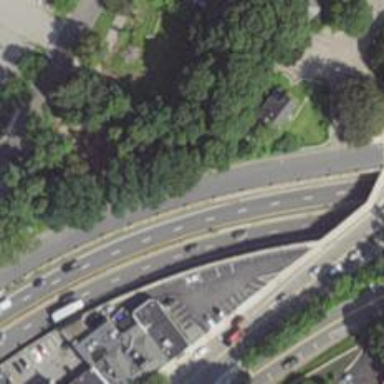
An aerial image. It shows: Trunk link highway.